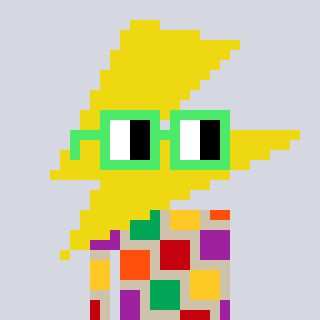
a pixel art character with square light green glasses, a lightning bolt-shaped head and a bege-colored body on a cool background